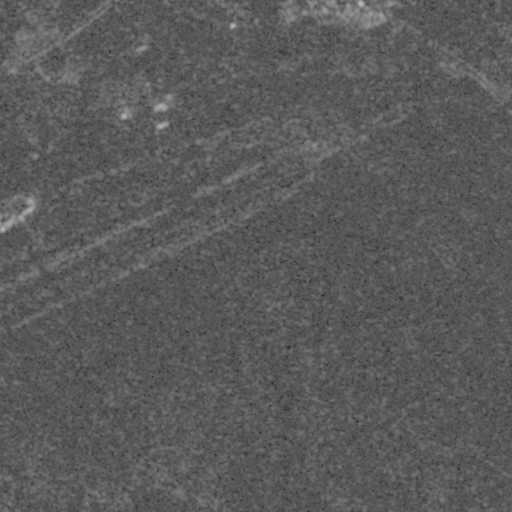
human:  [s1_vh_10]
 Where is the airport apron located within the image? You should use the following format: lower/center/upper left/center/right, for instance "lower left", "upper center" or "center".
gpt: The airport apron is located in the center left of the image.
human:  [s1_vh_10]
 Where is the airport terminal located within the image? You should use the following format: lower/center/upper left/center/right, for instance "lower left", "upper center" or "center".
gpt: The airport terminal is located in the center left of the image.
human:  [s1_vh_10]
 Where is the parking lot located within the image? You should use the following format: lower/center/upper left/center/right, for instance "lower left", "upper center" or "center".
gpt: The parking lot is located in the upper right of the image.
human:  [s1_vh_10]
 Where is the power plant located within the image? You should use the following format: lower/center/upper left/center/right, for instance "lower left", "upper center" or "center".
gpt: There is no power plant in the image.

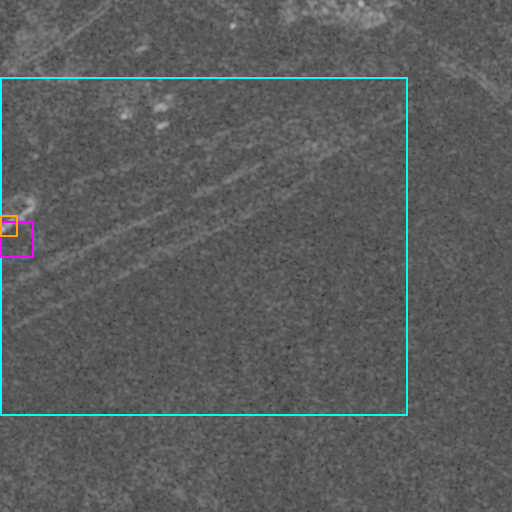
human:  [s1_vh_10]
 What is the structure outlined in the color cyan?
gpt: The structure outlined in cyan is an airport.
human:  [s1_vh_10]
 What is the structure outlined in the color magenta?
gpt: The structure outlined in magenta is an airport apron.
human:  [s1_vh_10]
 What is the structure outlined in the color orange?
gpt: The structure outlined in orange is an airport terminal.
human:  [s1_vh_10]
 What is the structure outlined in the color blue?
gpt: There is no blue outline.